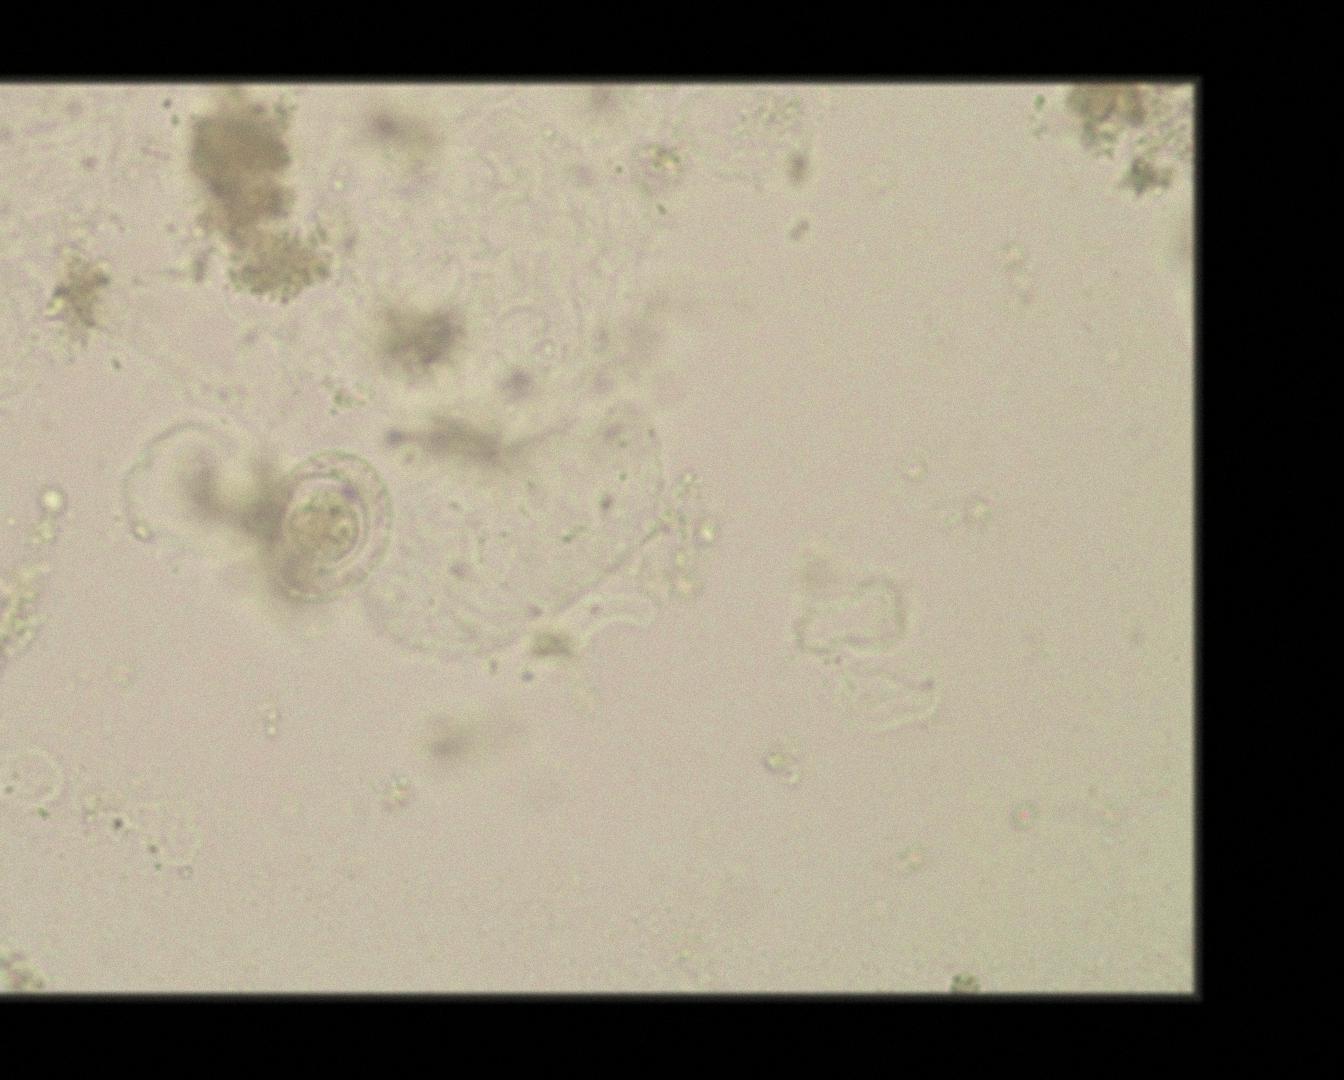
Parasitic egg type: Hymenolepis nana